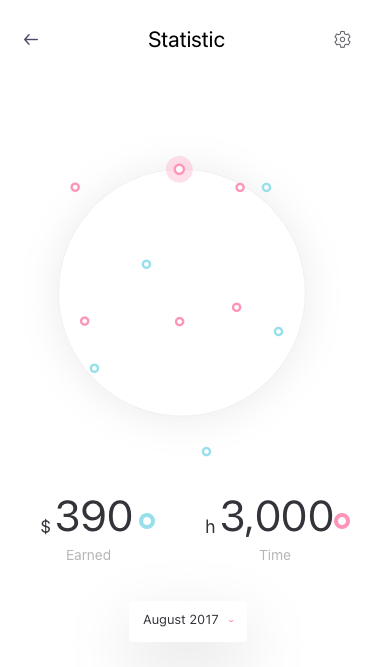
Text in this UI design:
390
$
Earned
3,000
h
Time
August 2017
Statistic